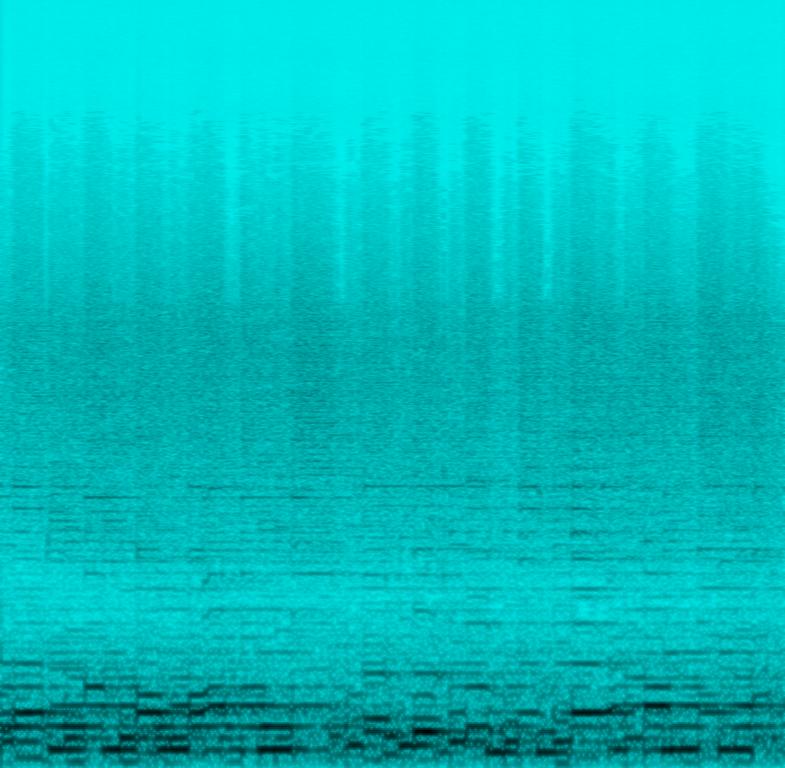
Someone is playing an e-bass with different effects on. Using a finger-tapping technique to play a melody/riff. This song may be playing bass at home.